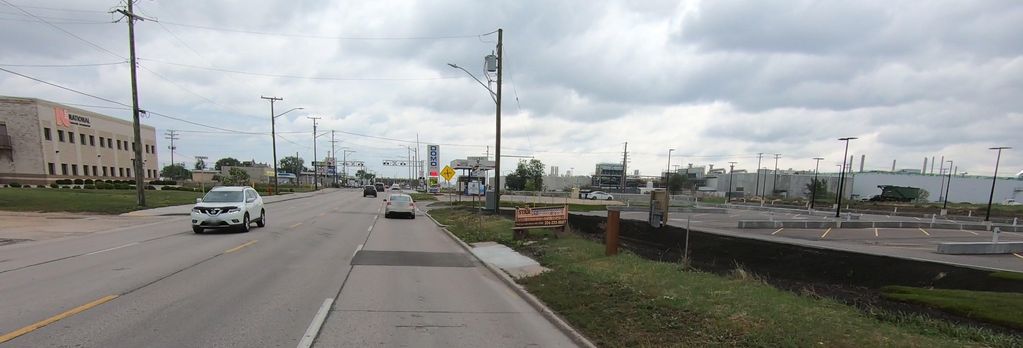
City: winnipeg